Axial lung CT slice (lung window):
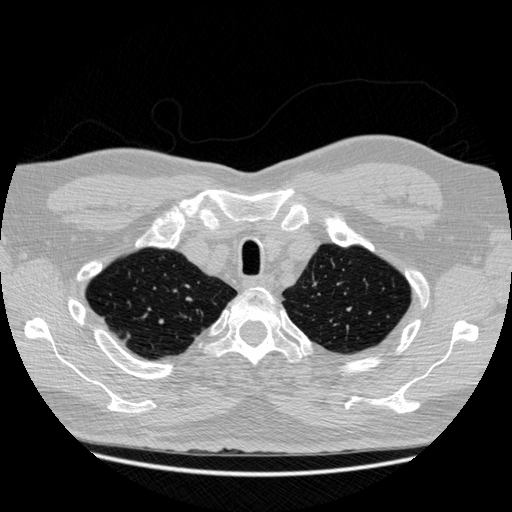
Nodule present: no